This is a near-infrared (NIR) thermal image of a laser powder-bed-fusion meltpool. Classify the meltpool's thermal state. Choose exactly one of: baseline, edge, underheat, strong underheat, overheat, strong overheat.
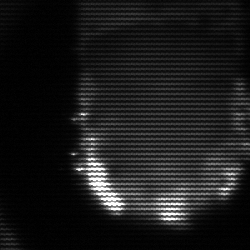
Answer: baseline